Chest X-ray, PA view. Patient: 79 years old, sex M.
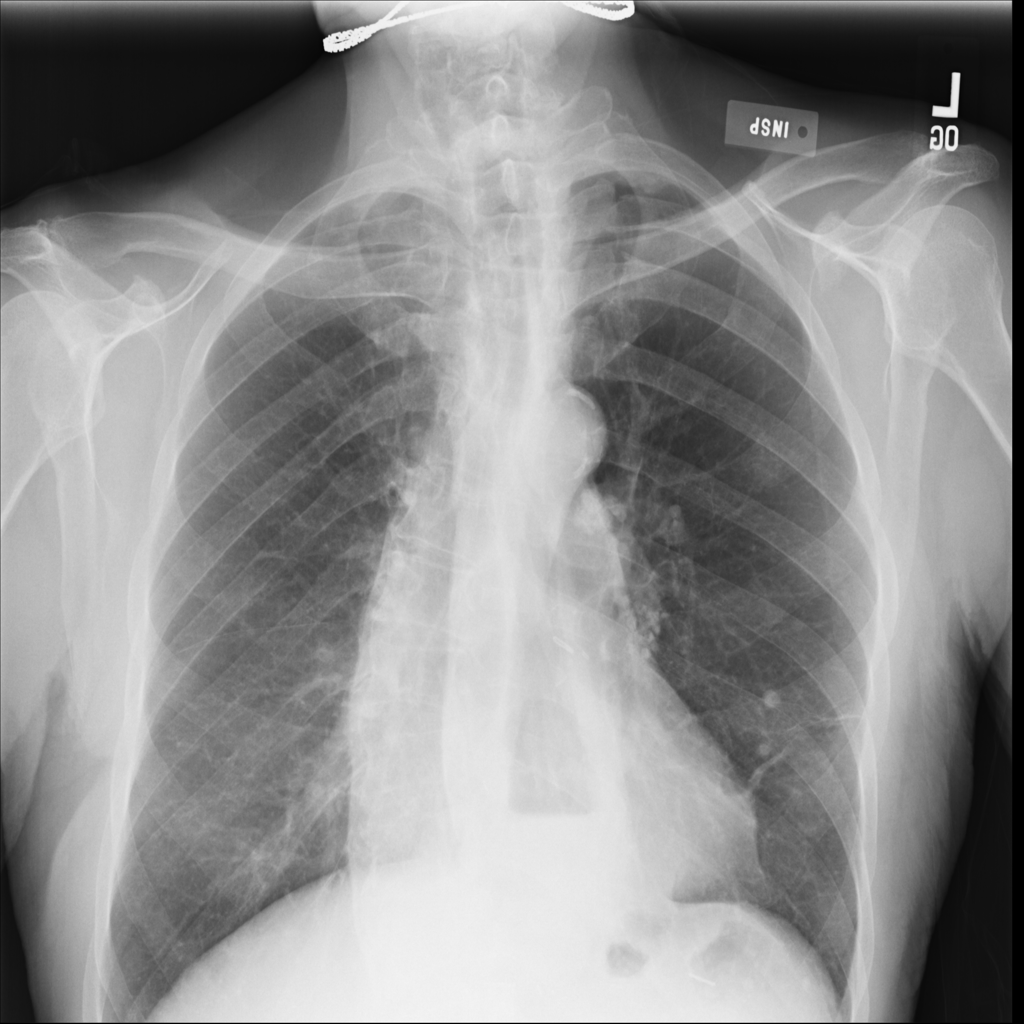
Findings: Hernia